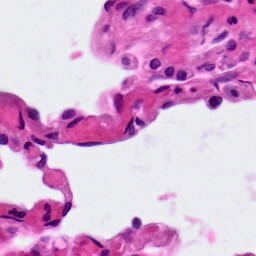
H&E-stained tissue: Lung